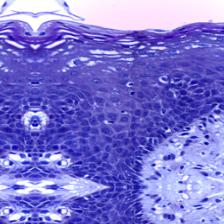
Diagnosis: Normal